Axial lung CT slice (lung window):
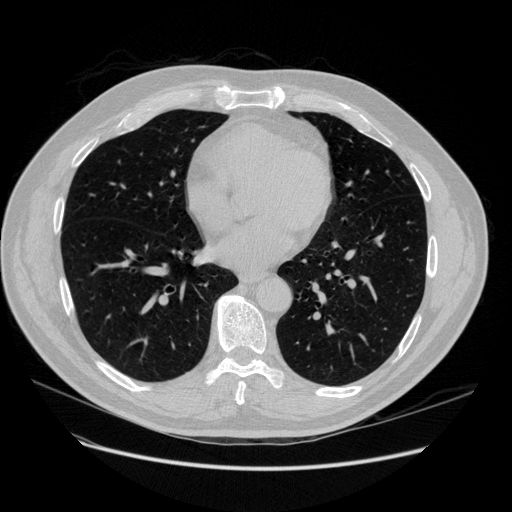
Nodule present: no